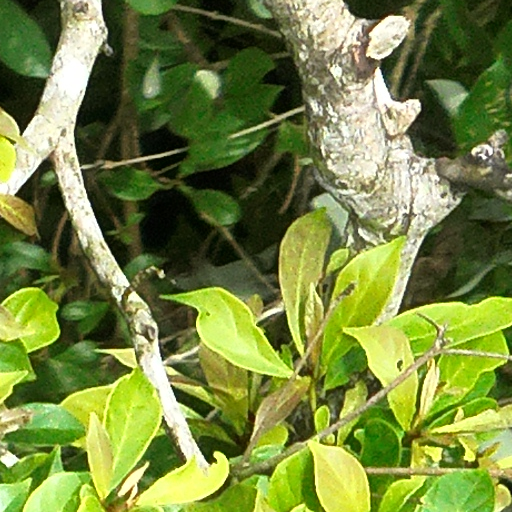
Species: Guapira myrtiflora
GBIF accepted scientific name: Guapira myrtiflora
Crown area (m\u00b2): 103.234